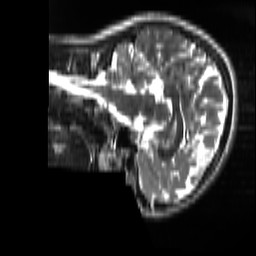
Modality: T2w
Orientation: sagittal
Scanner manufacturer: ge
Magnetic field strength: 3 T
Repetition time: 11 s
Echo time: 0.1014 s